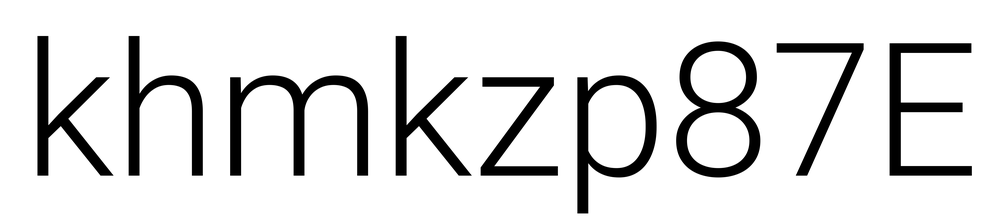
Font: Roboto_Light